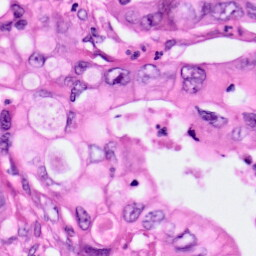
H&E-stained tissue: Pancreatic